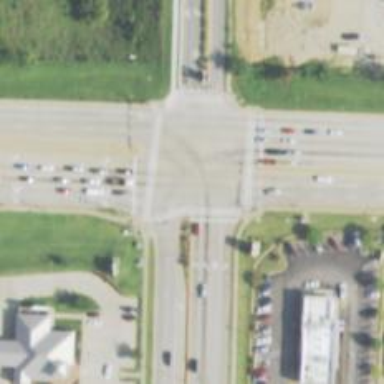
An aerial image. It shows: Tertiary road with asphalt surface and separate sidewalk.